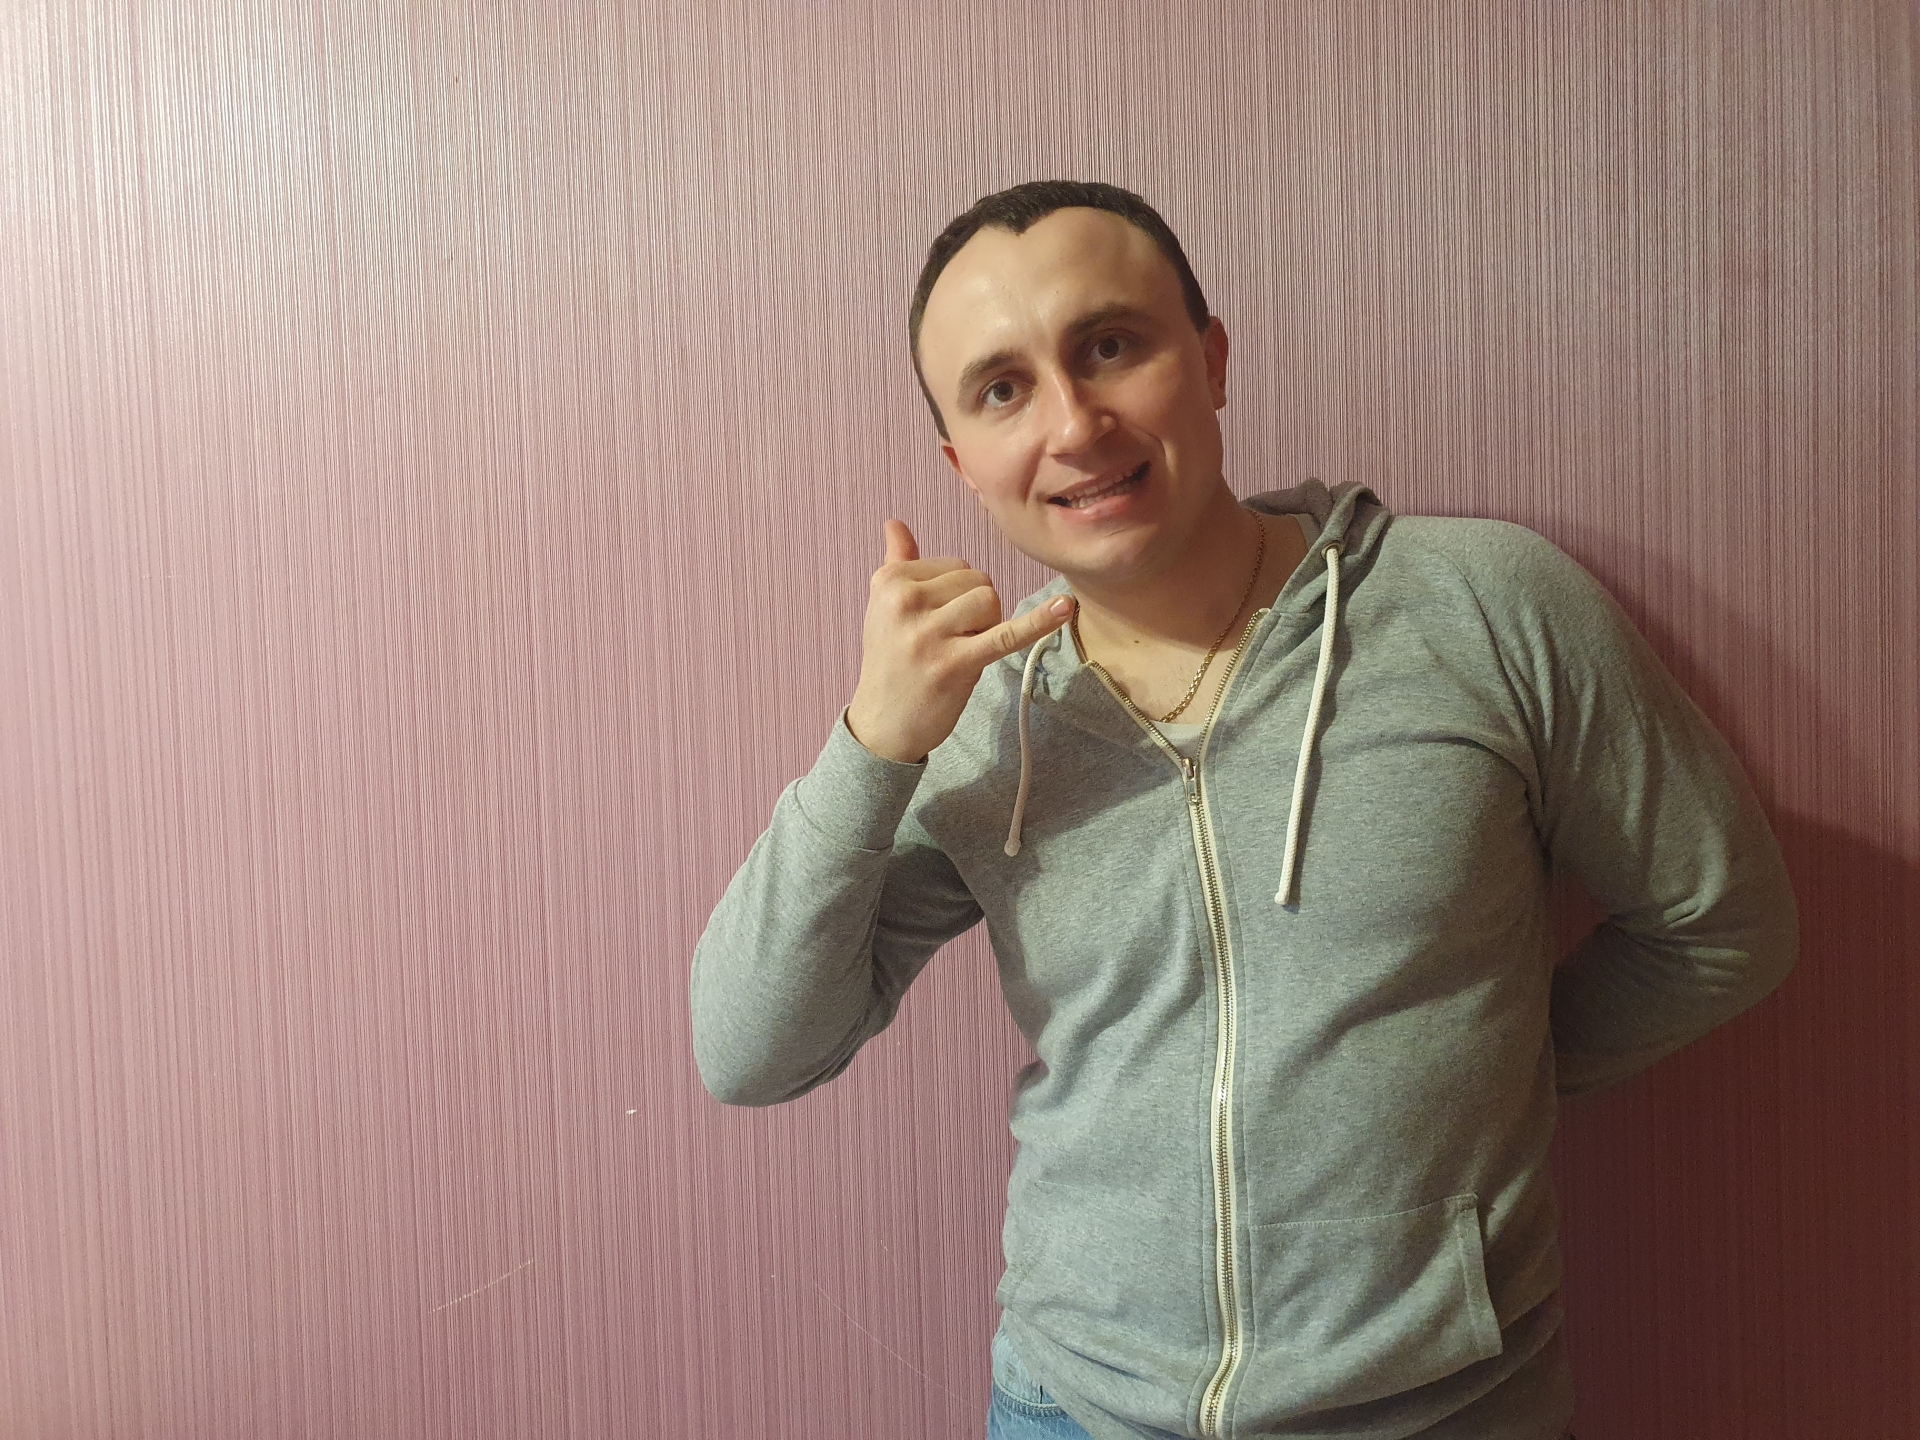
Label: clear